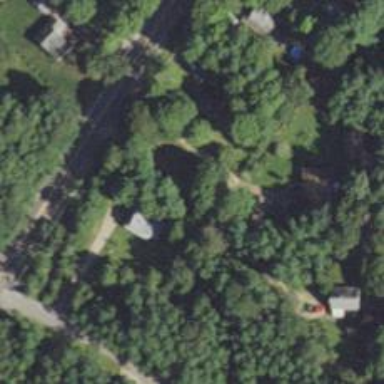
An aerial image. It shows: Driveway.